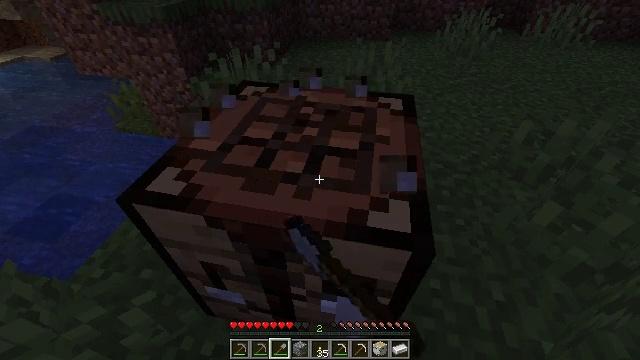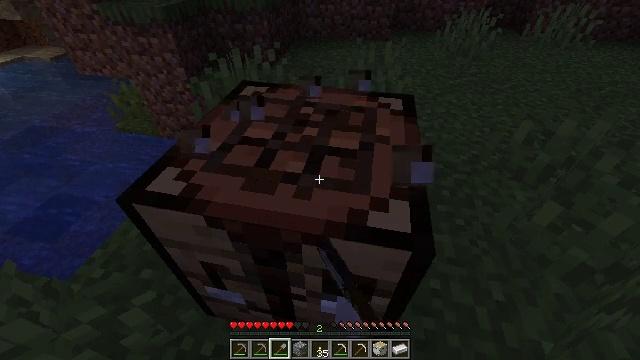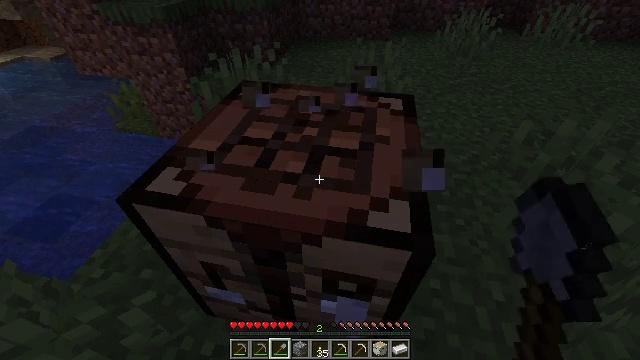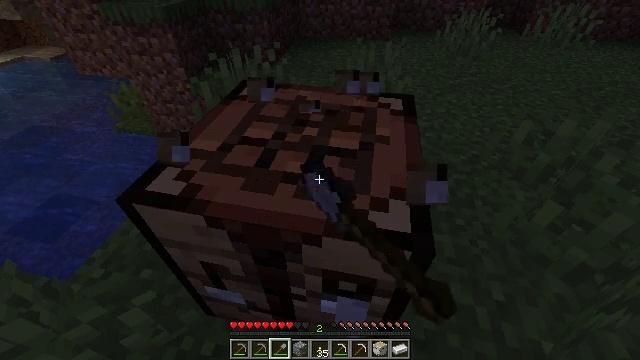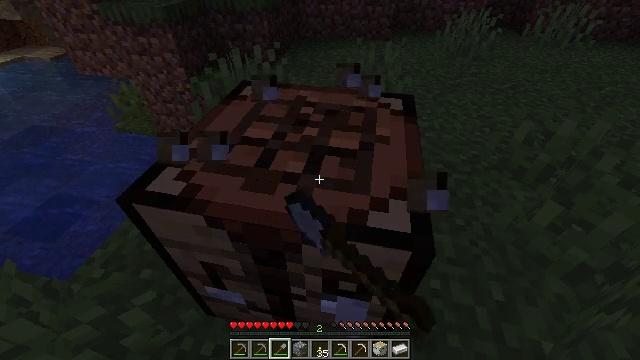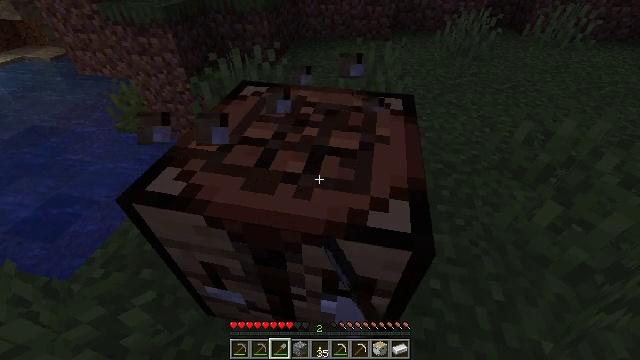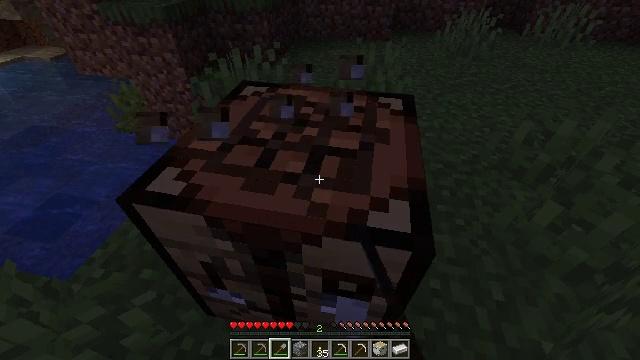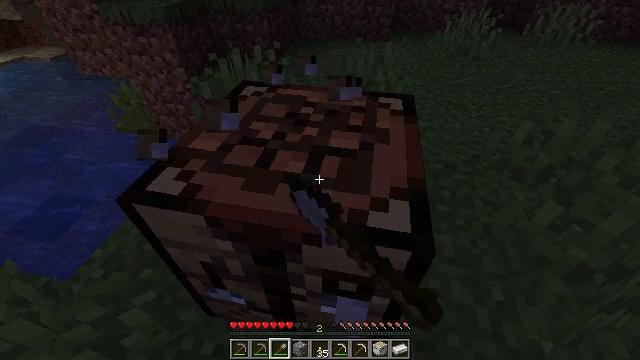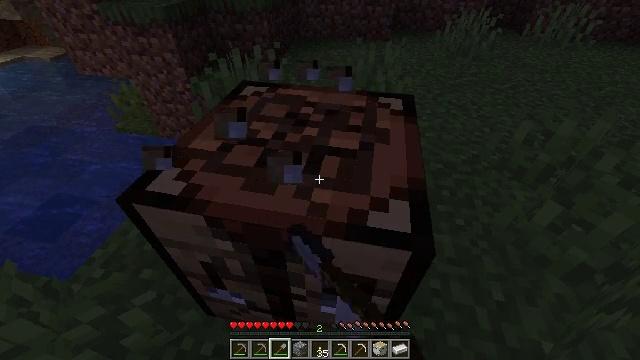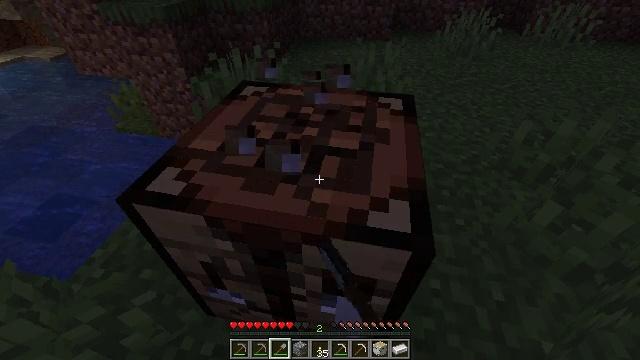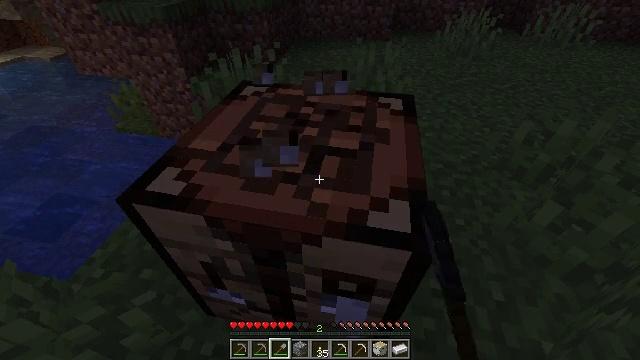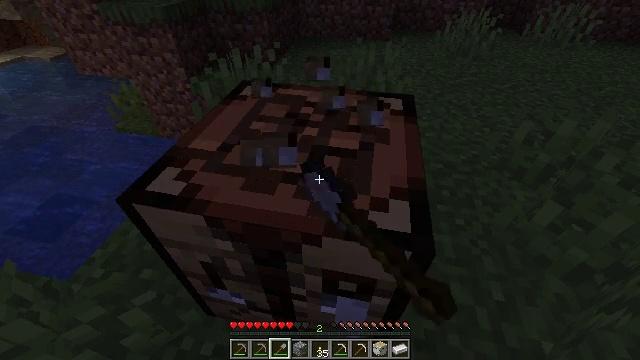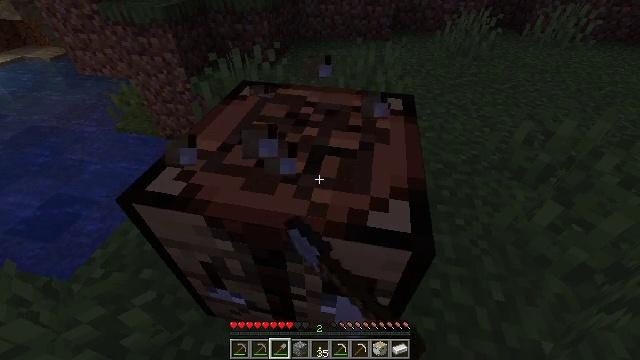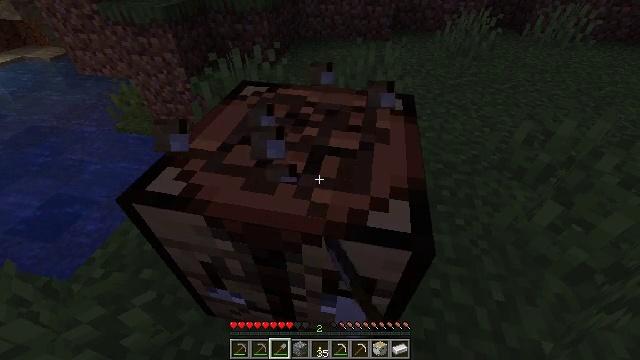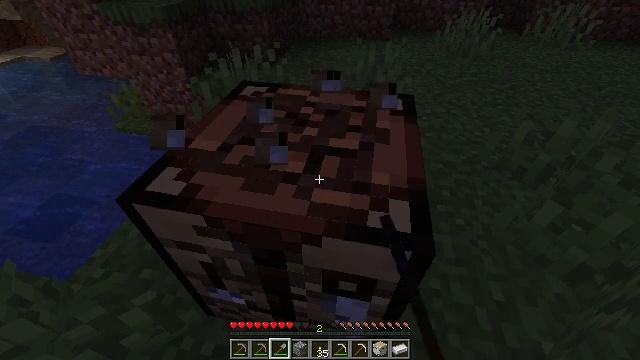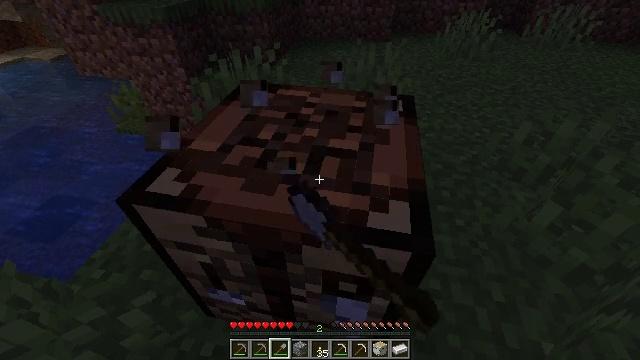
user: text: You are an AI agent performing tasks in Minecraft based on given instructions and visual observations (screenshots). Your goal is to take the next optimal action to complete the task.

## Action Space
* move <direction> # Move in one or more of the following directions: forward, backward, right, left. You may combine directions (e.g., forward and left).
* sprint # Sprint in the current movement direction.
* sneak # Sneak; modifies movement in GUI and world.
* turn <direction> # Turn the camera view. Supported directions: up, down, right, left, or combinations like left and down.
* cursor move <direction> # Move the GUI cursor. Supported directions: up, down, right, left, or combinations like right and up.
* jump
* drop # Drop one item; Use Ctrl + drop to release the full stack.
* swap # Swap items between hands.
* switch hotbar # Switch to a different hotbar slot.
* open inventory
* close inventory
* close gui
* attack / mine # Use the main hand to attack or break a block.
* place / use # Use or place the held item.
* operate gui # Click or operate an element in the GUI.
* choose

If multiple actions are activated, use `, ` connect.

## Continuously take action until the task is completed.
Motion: motion action
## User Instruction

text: Recycle the crafting table.
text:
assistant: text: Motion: attack / mine
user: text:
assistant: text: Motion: attack / mine
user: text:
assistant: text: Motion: attack / mine
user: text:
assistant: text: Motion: attack / mine
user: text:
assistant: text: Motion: attack / mine
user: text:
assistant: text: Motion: attack / mine
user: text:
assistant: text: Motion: attack / mine
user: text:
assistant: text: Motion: attack / mine
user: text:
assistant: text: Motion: attack / mine
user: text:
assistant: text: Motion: attack / mine
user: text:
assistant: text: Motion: attack / mine
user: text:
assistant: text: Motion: attack / mine
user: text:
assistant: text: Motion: attack / mine
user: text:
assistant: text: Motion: attack / mine
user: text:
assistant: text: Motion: attack / mine
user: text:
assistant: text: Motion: attack / mine
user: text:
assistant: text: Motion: attack / mine
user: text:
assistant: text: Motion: attack / mine
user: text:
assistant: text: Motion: attack / mine
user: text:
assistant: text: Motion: attack / mine
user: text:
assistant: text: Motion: attack / mine
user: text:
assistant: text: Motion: attack / mine
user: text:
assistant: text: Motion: attack / mine
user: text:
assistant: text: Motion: attack / mine
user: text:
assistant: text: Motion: attack / mine
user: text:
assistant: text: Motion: attack / mine
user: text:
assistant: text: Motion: attack / mine
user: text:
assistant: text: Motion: attack / mine
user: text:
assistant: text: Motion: attack / mine
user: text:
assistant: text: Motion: attack / mine